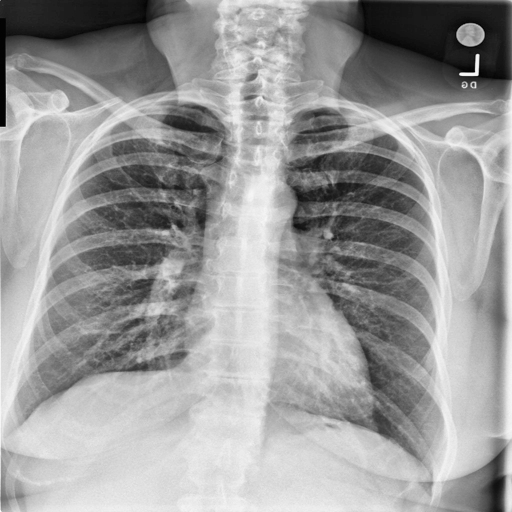
Finding: NORMAL